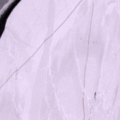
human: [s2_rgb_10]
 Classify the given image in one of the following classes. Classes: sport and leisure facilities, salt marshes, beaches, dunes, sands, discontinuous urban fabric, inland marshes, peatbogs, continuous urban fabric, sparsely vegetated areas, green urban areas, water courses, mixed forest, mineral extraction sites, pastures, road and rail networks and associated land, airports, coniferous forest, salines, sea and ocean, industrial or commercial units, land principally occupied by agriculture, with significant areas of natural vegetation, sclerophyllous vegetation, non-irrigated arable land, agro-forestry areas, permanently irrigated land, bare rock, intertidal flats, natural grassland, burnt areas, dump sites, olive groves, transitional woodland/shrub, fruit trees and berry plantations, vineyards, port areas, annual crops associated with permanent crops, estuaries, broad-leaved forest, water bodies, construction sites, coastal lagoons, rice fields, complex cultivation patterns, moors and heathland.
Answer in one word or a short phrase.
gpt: sea and ocean